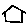
Label: house